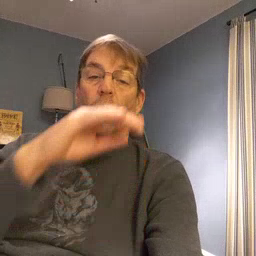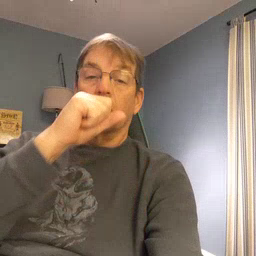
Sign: orange